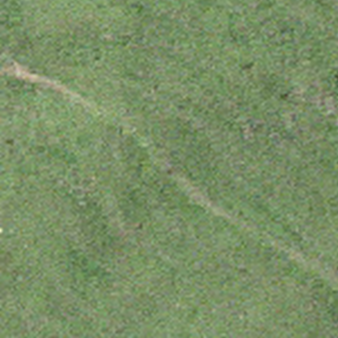
Label: other